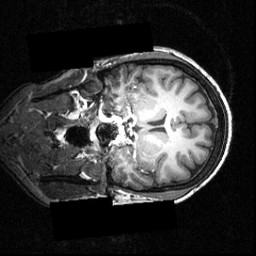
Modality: T1w
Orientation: coronal
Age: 25
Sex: female
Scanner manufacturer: siemens
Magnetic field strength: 3.951 T
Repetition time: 1.5 s
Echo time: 0.00335 s